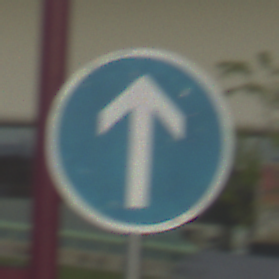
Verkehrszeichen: VorgeschriebeneFahrtrichtungGeradeaus
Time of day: MorningAfternoon
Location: Outdoor (Suburban)
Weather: PartlyCloudy
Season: NotSpecified
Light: Natural